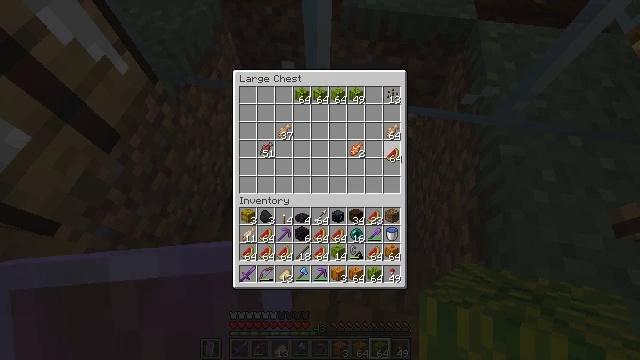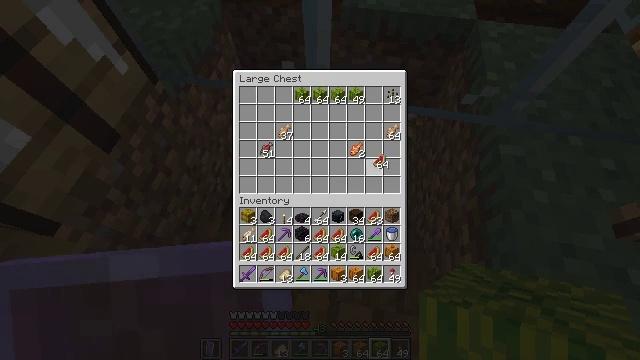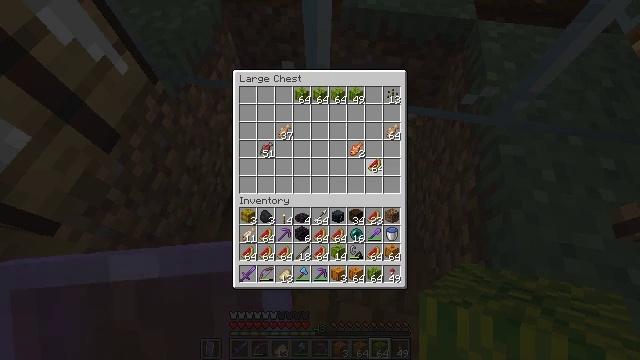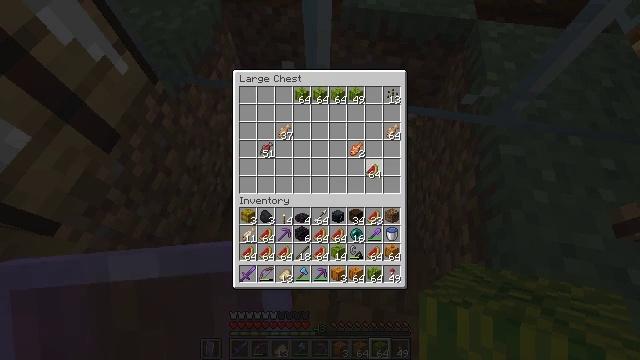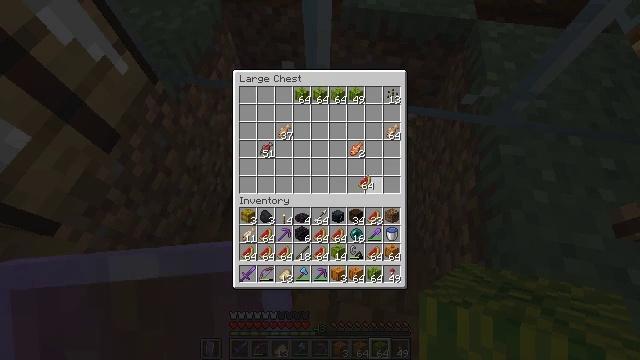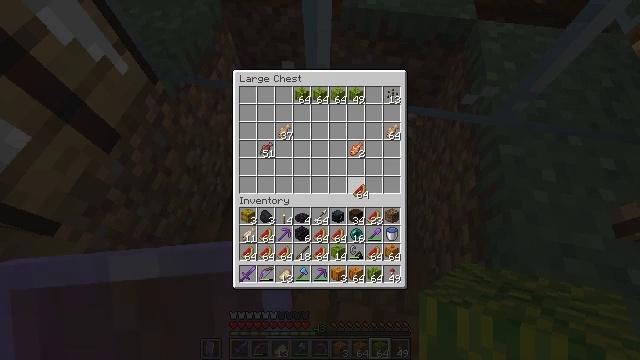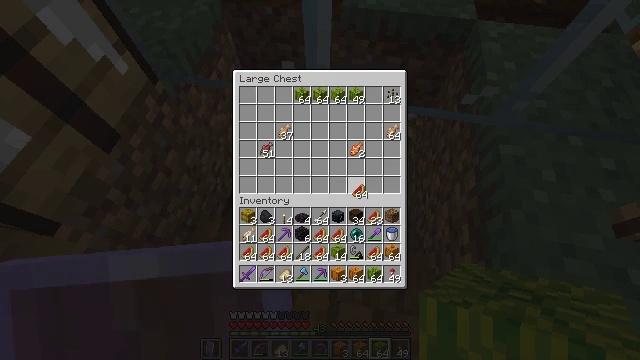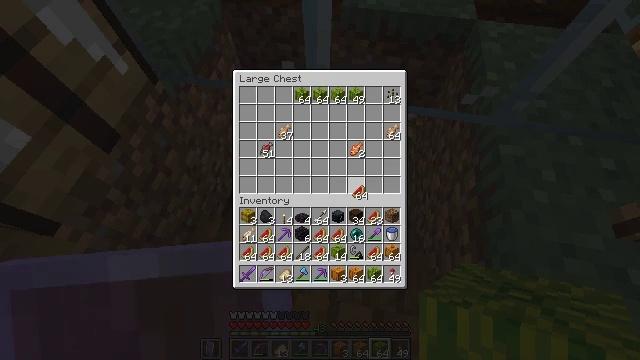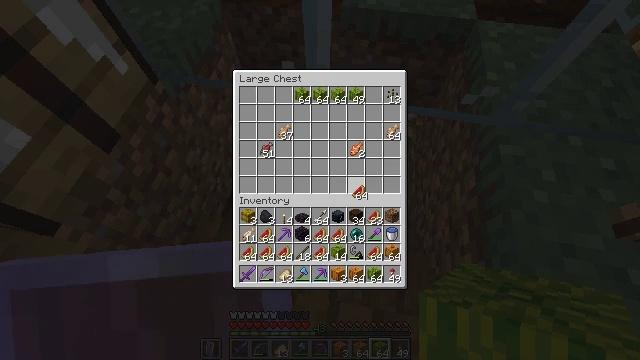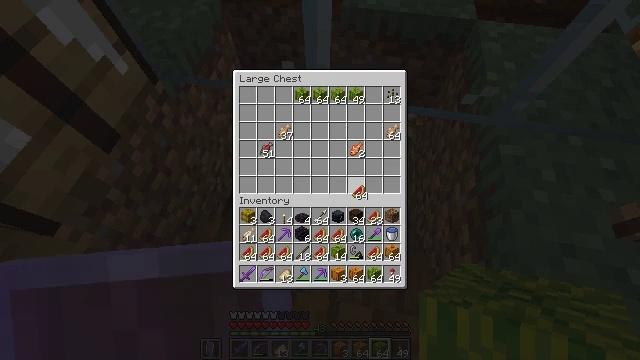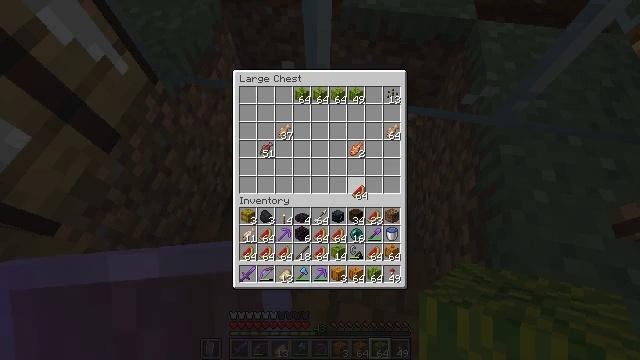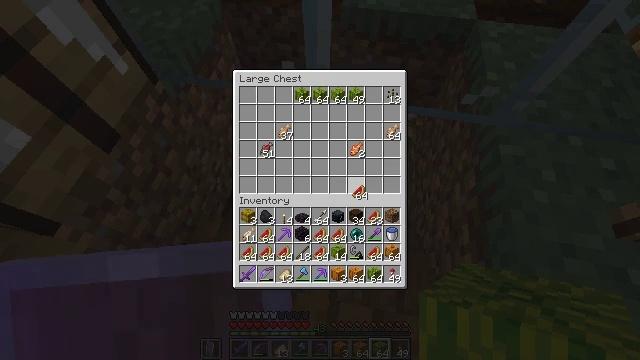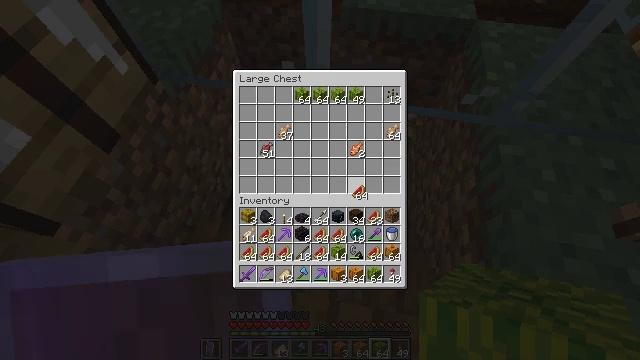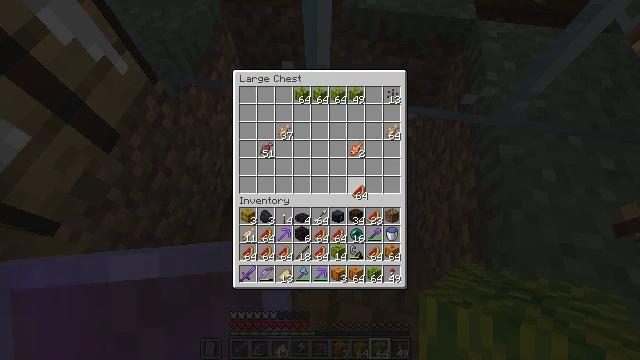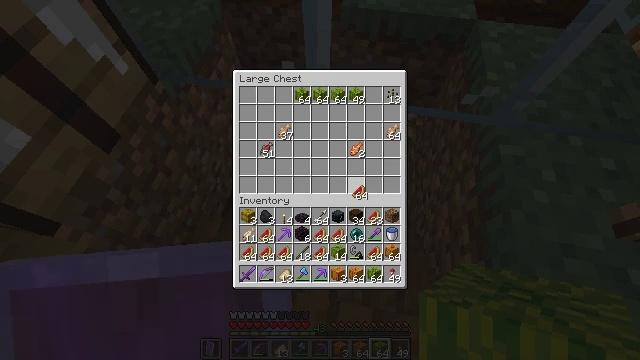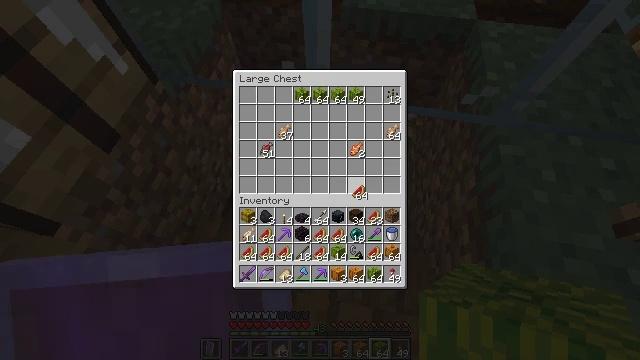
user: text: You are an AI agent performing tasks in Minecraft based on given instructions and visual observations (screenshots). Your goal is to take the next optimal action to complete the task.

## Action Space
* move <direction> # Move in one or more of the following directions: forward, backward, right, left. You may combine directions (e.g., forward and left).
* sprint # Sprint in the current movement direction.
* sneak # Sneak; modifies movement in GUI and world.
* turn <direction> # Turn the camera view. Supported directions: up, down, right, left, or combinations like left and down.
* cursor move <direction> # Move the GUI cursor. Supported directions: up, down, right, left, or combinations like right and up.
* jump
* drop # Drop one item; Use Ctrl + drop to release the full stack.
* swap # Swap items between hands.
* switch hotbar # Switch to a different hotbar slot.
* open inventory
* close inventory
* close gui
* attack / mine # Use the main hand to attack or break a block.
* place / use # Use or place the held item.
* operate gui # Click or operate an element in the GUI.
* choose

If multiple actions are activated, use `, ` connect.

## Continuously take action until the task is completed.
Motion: motion action
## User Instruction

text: Use the crafting table to craft a melon.
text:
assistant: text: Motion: turn left
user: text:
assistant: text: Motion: no_op
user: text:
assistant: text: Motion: no_op
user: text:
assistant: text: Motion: turn left and down
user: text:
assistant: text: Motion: turn down
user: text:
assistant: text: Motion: no_op
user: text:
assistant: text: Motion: no_op
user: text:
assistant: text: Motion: no_op
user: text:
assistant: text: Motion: no_op
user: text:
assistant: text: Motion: no_op
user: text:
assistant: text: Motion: no_op
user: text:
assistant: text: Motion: no_op
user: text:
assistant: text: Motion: no_op
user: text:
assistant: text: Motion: no_op
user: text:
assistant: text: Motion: no_op
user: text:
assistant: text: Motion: no_op
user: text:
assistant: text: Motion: no_op
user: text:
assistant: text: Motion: no_op
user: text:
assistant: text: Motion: no_op
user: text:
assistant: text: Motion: no_op
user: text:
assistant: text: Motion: no_op
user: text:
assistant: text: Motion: no_op
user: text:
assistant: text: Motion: no_op
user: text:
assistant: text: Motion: no_op
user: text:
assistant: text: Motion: no_op
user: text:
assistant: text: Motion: no_op
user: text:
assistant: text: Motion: no_op
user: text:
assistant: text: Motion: no_op
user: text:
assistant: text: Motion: no_op
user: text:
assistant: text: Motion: no_op